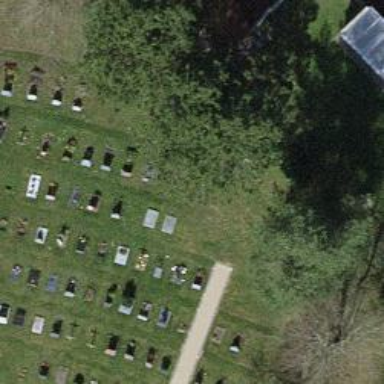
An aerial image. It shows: Cemetery with evergreen needle-leaved trees.